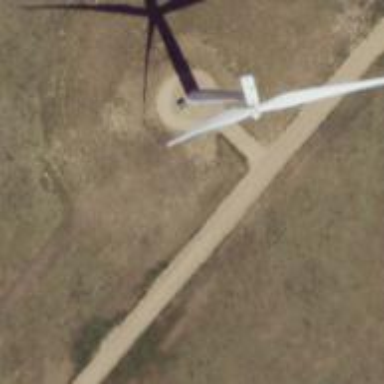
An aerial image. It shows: Road specifically designated for service vehicles within wind farm.